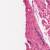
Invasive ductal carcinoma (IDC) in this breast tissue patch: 0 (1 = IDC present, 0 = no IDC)